Question: i'm trying to remove all the markers from a google map using ExtJS. I'm performing a setCenter() operation (i need to remove the old center from the map) and also i want to add a new marker in the new center.
As i know, to get the google map instance i need to perform a getMap() over the map container, i.e map.getMap()
I tried with clearMarkers();, deleteMarkers(); and markers = []; but neither works. The google map object looks really weird on the Chrome Developer tools utility, at least for me.
With the addition, same problem. I'm doing that:
'''
new google.maps.Marker({
map : map.getMap(),
position : new google.maps.LatLng(location.lat, location.lng),
title : 'Drag Marker To New Position',
animation : google.maps.Animation.DROP,
draggable : true
});
'''
Any help is appreciated!
Thanks.
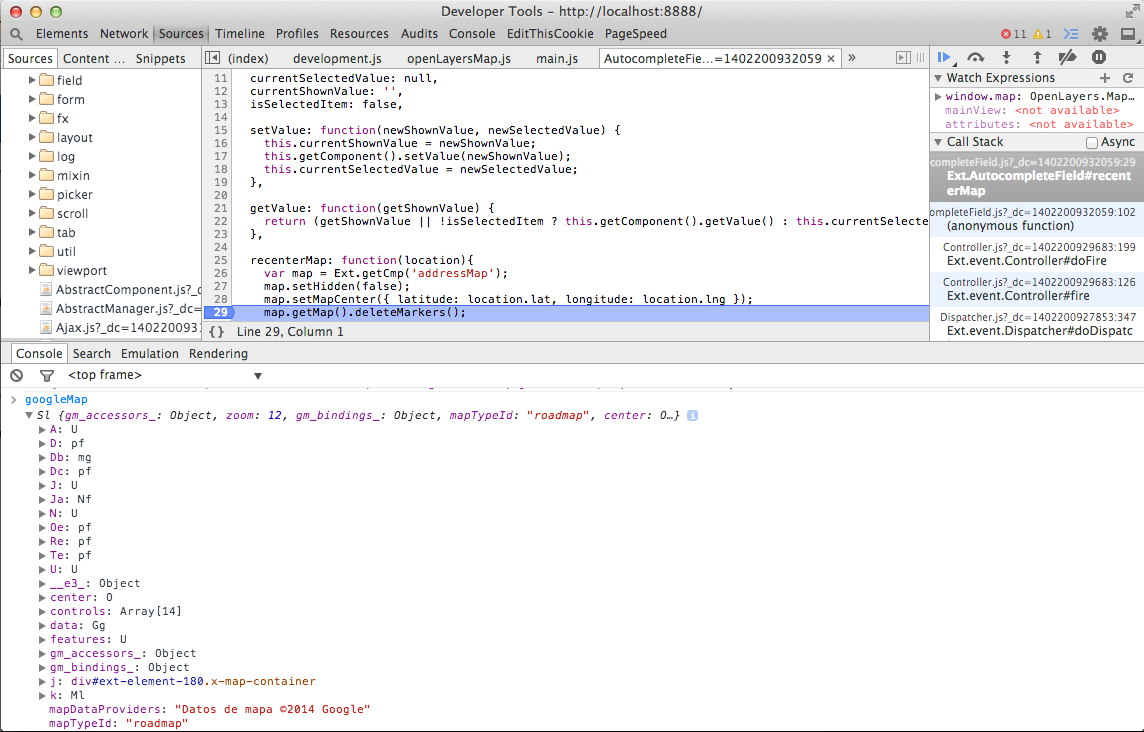
Answer: Finally i get a solution for that (maybe it's not the better way, but it works)
I decided to have a global variable that references the marker that i have to put over the map.
To define a global variable in sencha i use this approach:
'''
Ext.application({
name: 'SIGCC',
marker: null,
....
....
});
'''
I'm using a custom class to get an AutocompleteTextField, and when the user taps a suggested location the previous marker has to be removed and a new one is placed over the google map. Also i have to recenter the map in the new location
'''
recenterMap: function(location){
//addressMap is the id of the xtype map component
var map = Ext.getCmp('addressMap');
map.setMapCenter({ latitude: location.lat, longitude: location.lng });
if (SIGCC.app.marker){
SIGCC.app.marker.setMap(null);
}
SIGCC.app.marker = new google.maps.Marker({
map : map.getMap(),
position : new google.maps.LatLng(location.lat, location.lng),
title : 'Drag Marker To New Position',
animation : google.maps.Animation.DROP,
draggable : true
});
//My map is hidden before de users tap action, so i have to unhide them
map.setHidden(false);
},
'''
As you can see, this portion of code references the global variable defined previously.
Hope this helps someone.